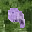
Label: 9